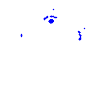
Particle: pion